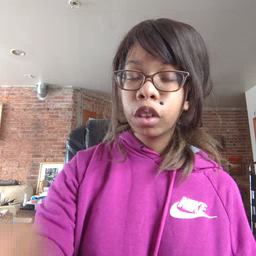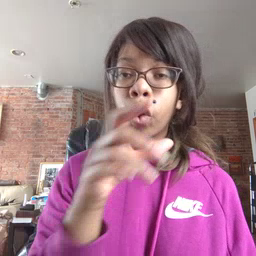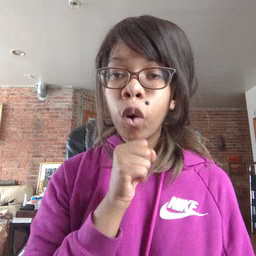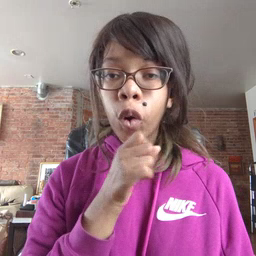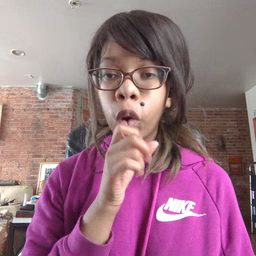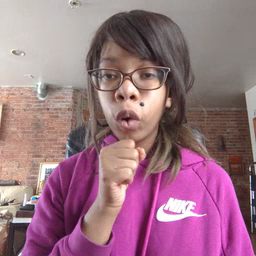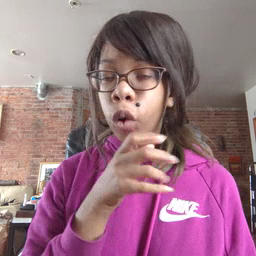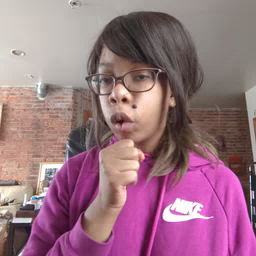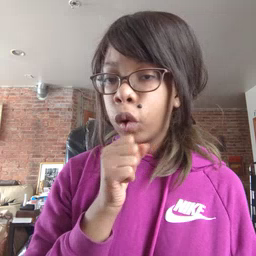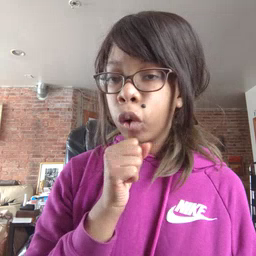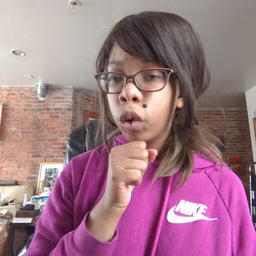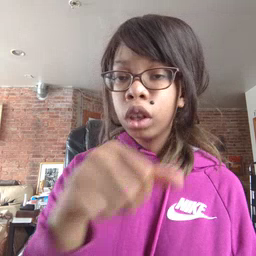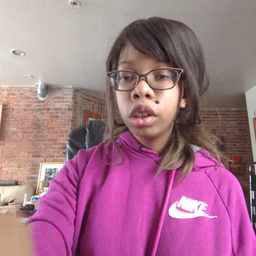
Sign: orange